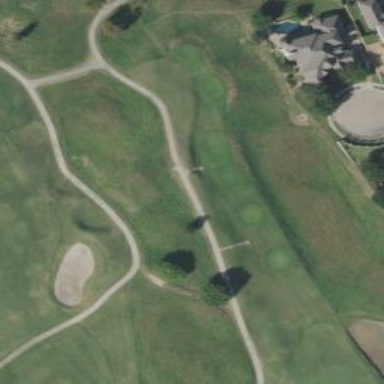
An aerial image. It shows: Path used for both walking and golf.